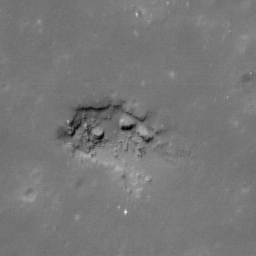
Pit: Copernicus 24
Host crater: Copernicus
Host type: impact_melt
Lunar coordinates: latitude 10.181, longitude 340.481